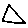
Label: triangle